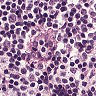
Metastatic tissue present: no